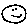
Label: smiley face